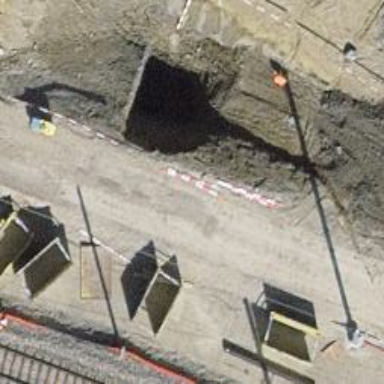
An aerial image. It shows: Tunnel for cyclists along cycleway.